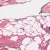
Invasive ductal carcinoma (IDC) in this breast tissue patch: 0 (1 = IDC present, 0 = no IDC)